Question: I have got the following Java code, and I wanted to understand the way how it calculates.
I know it prints out '1,1,0,0;' but according to my own "calculation", it is supposed to print out something like 3,4,10, of course my way of thinking must be wrong, but I am not too sure, what is my mistake.
Anyway the code is:
'''
public class Q11aFrom2013 {
public static void main(String[] args) {
int[] r = { 2, 3, 7, 12, 10 };
for (int i = 0; i < r.length - 1; i++)
System.out.println(f(r[i + 1]));
}
public static int f(int r) {
return r % 2;
}
}
'''
Also I made notes of my own calculaton, feel free and check the following picture in order to see or find out and maybe inform me what I did wrong, thanks in advance:

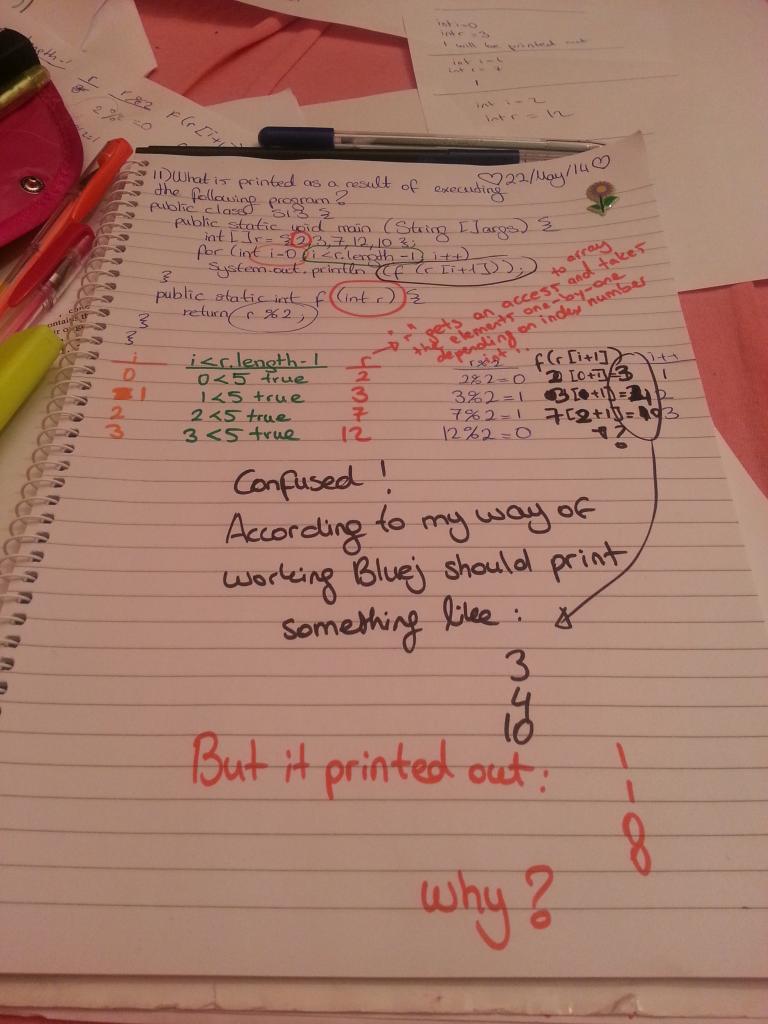
Answer: It takes the r[i+1] value and print the modulo by 2.
So:
- '3 modulo 2 == 1'- '7 modulo 2 == 1'- '12 modulo 2 == 0'- '10 modulo 2 == 0'